Question: I can divide a page into sections and give them separate colour using css as
'''
.window:nth-child(1) {
background: #d5d7dd;
top: 0%;
}
.window:nth-child(2) {
background: #1babb7;
top: 100%;
}
'''
Can I divide one of these 'child' into different columns and give them separate colour?

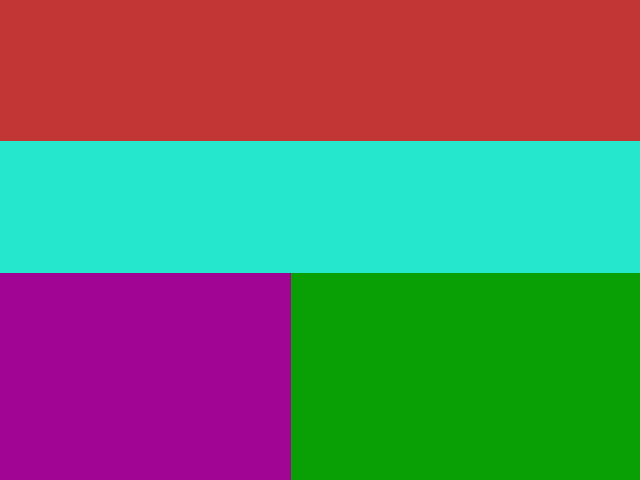
Answer: You've tagged HTML & CSS with this question, so here's some basic code to demonstrate how to create this.
Note: It seems you're new to HTML & CSS, so I encourage you to do some tutorials!
'''
<div id="container">
<div id="one"></div>
<div id="two"></div>
<div id="three"></div>
</div>
'''
'''
#container {
width:100%;
height:200px;
}
#one {
width:33.333%;
height:200px;
float:left;
background-color:red;
}
#two {
width:33.333%;
height:200px;
float:left;
background-color:yellow;
}
#three {
width:33.333%;
height:200px;
float:left;
background-color:blue;
}
'''